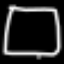
Label: square